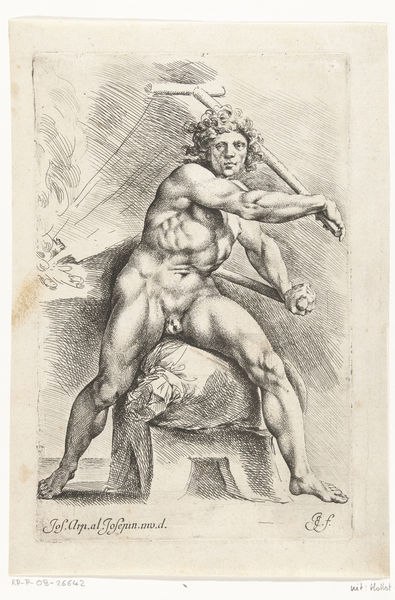
Titel: Naakte man werkend aan een blaasbalg
Künstler: Jan de Bisschop
Standort: Amsterdam
Institution: Rijksmuseum
Schlagwörter: akt, feuer, mann, nackt, rubens, weiß, brust, grau, schwarz, zeichnung, gesicht, rembrandt, stehen, haare, locken, sack, beine, muskeln, penis, schmiedeeisen, tusche, druck, radierung, stich, mythologie, schläger, muskel, stark, herkules, kräftig, nackter mann, schmied, schmieden, muskolös